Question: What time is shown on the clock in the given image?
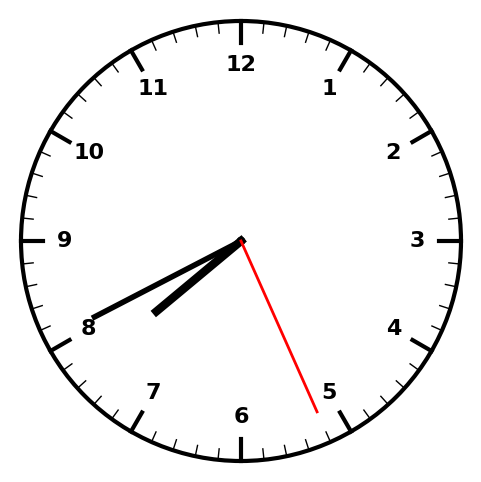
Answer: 07:40:26